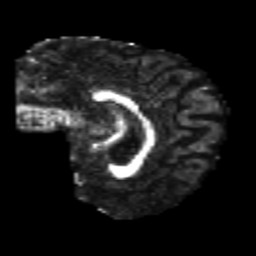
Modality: FA
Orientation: sagittal
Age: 22
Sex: female
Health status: healthy
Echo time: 0.074 s